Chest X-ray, PA view. Patient: 59 years old, sex M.
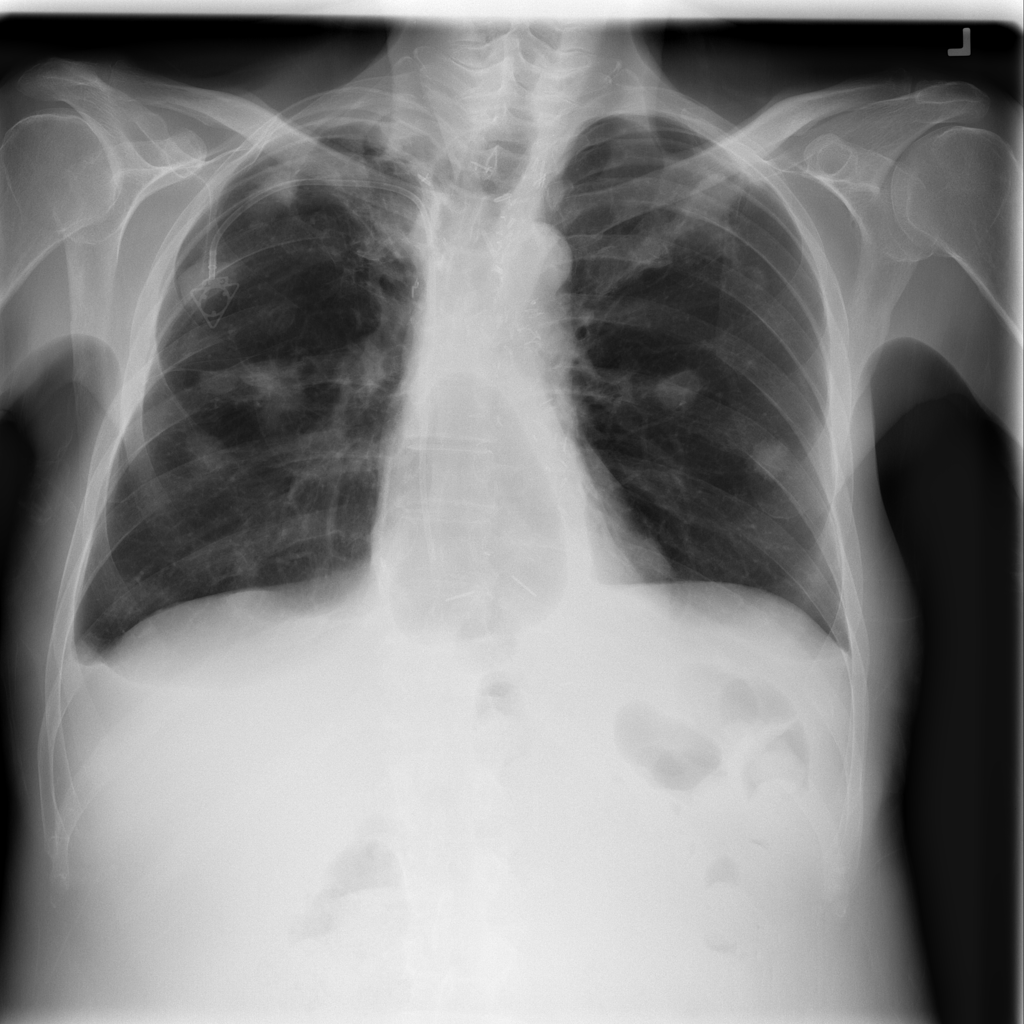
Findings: Effusion, Nodule